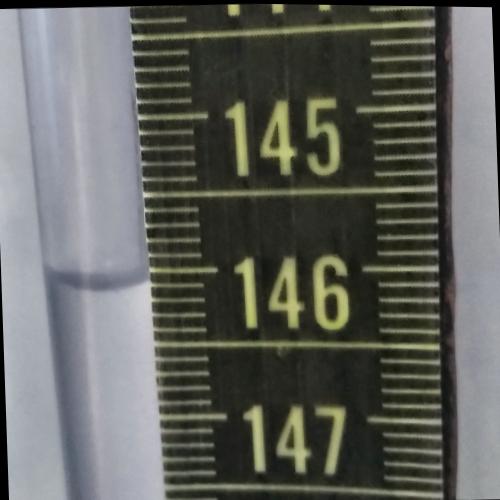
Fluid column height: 146.1 cm